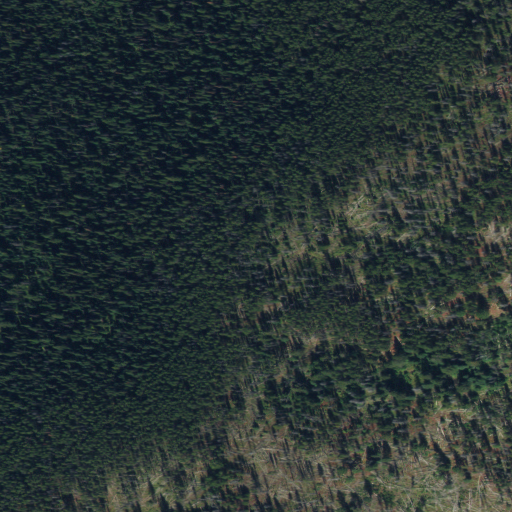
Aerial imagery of plain(s) in Idaho named Republican Flats containing evergreen forest and shrub